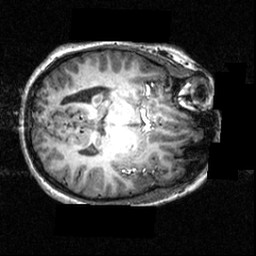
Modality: T1w
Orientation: axial
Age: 18
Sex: female
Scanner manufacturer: siemens
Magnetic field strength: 3.951 T
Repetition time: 1.5 s
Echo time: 0.00335 s